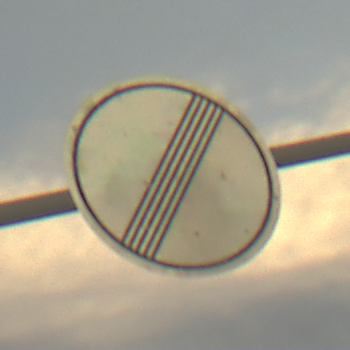
Verkehrszeichen: EndeSaemtlicherBegrenzungen
Umgebung: Outdoor, Nature
Tageszeit: SunriseSunset
Wetter: PartlyCloudy
Licht: Natural
Jahreszeit: NotSpecified
Kontrast: LowContrast